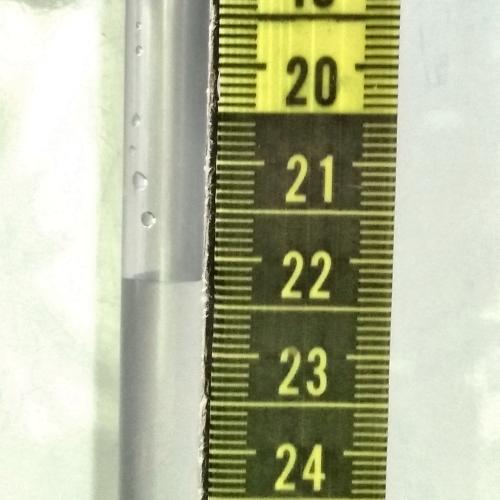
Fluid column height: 22.2 cm